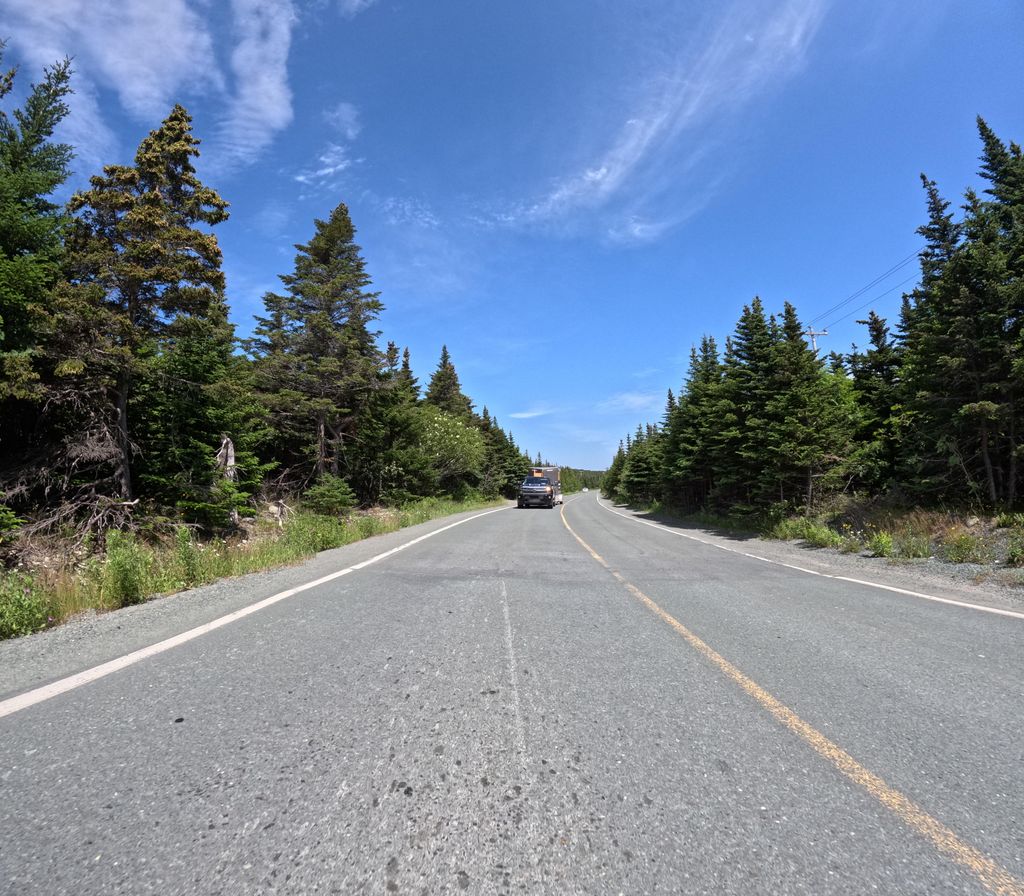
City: st_johns